Question: There are some symbolic variables in my program and some of them have float values, can I change the class of my variable to simple variable cause lots of functions have problem with symbolic parameters, such as "sind" and etc.
you could see my variables have float value but they are symbolic

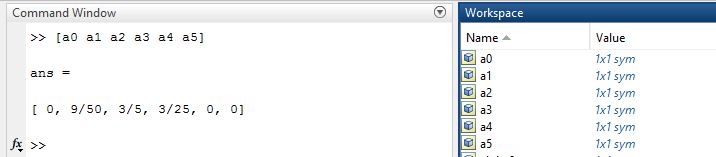
Answer: You can use 'double', 'char', 'single', 'logical', 'uint8', 'int8', etc. to coerce your variable (including symbolic variables) to a given class.
'''
% Convert to double precision
x_double = double(x);
% Convert to single precision
x_single = single(x);
'''